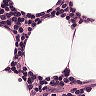
Metastatic tissue present: no